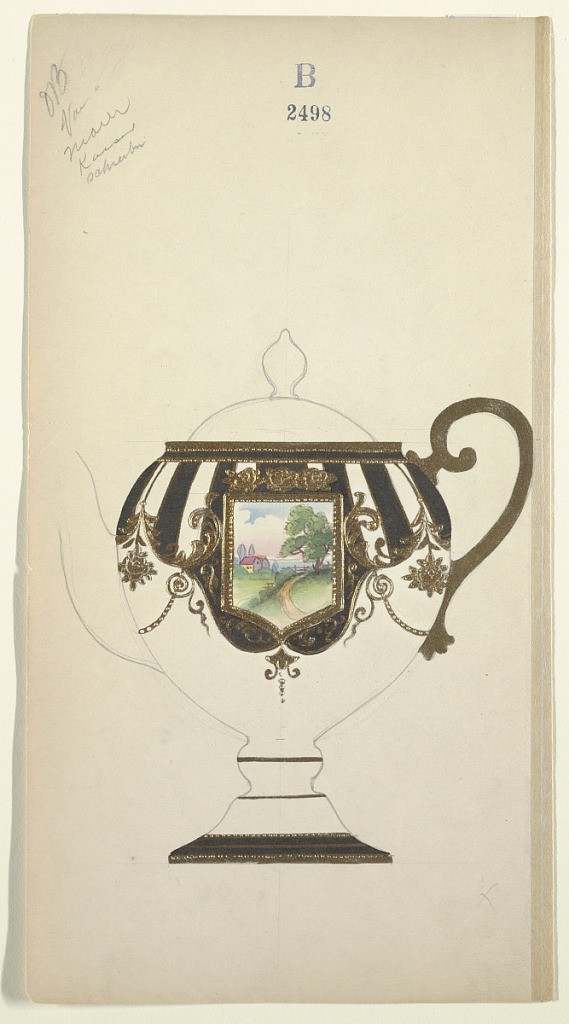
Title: Design for a Teapot
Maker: Noritake, Japan and New York, New York, USA
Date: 1880–1910
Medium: Brush and watercolor, gold, black gouache, graphite on cream paper
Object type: Drawing
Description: Design for a footed teapot decorated in black and gold stripes with a gold framed landscape.